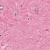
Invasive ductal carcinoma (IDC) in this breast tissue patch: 0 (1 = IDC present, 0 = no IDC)